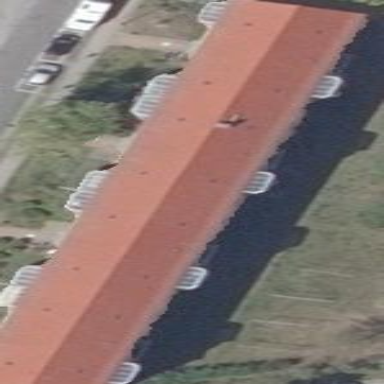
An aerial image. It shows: Gabled roof apartments building.